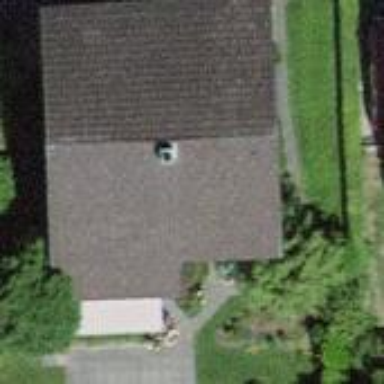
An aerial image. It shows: Detached building with gabled roof.